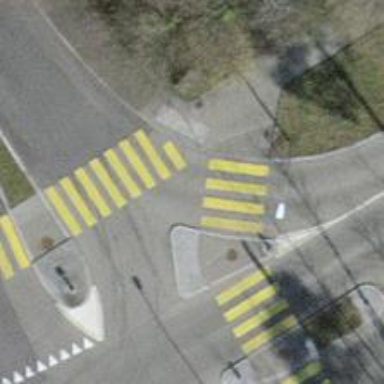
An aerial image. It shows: Zebra crossing with uncontrolled intersection and pedestrian island.